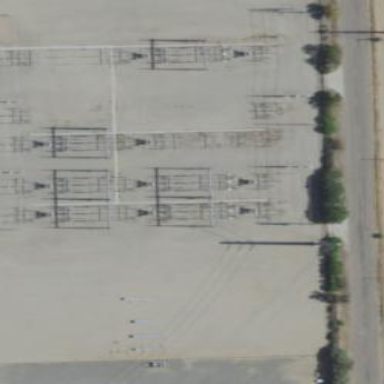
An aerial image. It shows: Power substation primarily used for electricity generation.